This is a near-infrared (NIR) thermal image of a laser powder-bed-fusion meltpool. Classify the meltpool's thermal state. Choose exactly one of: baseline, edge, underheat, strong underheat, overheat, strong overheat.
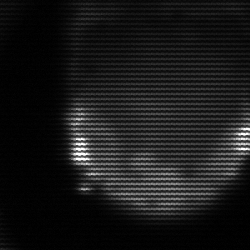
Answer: edge